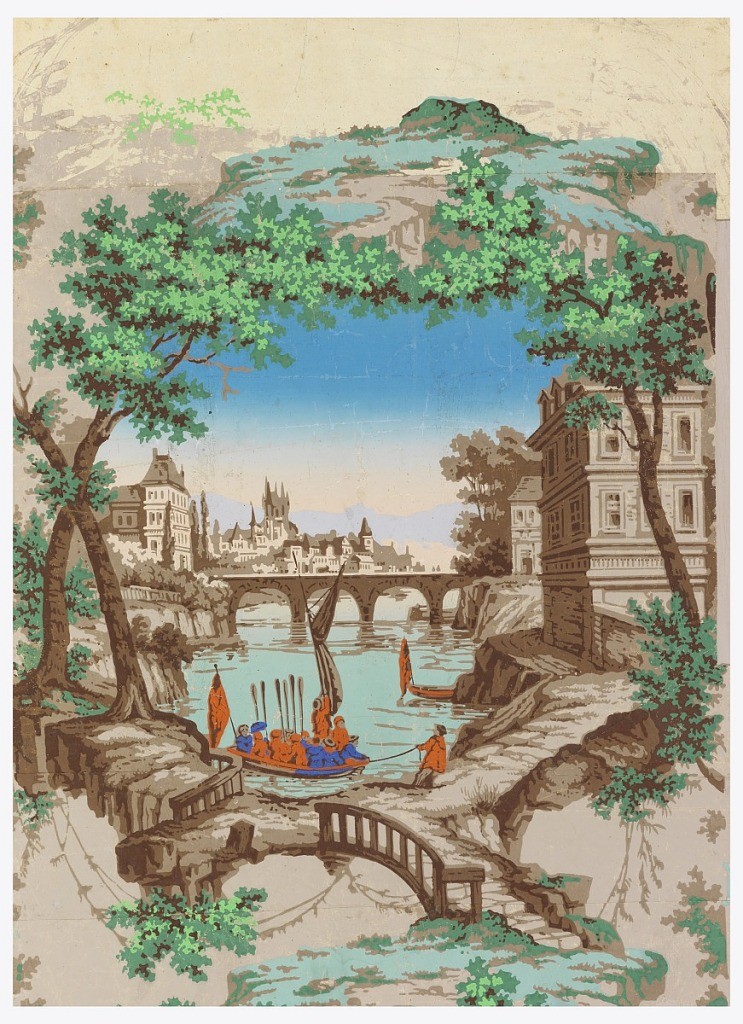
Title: Sidewall
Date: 1840s
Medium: Block-printed
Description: Vertical rectangle, the end of a roll, giving a scene vignetted in framework of trees. A lake, with bridge across middle distance and castles beyond; house in foreground, at right, and boat full of red-coated soldiers being drawn to shore.